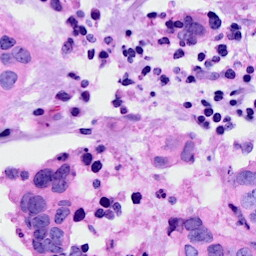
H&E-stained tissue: Breast